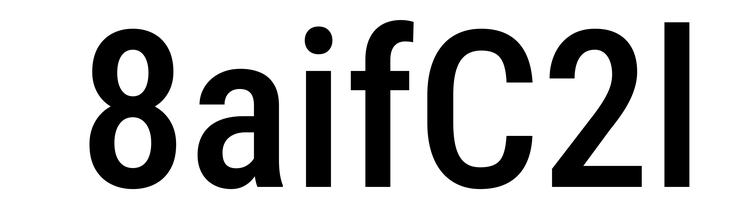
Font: Roboto_Condensed_Medium